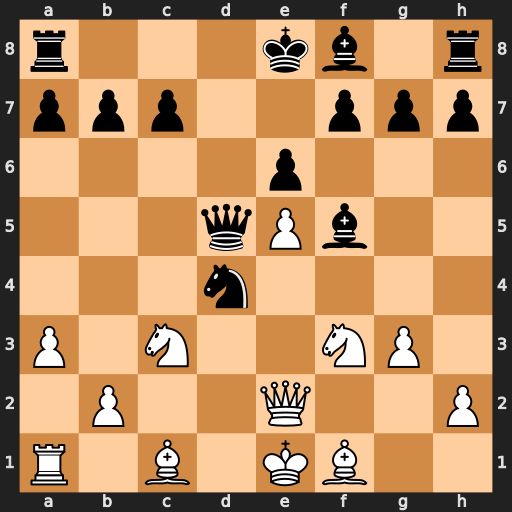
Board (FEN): r3kb1r/ppp2ppp/4p3/3qPb2/3n4/P1N2NP1/1P2Q2P/R1B1KB2
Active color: w
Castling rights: Qkq
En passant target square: -
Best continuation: Nxd5 Nxe2 Nxc7+ Kd7 Nxa8